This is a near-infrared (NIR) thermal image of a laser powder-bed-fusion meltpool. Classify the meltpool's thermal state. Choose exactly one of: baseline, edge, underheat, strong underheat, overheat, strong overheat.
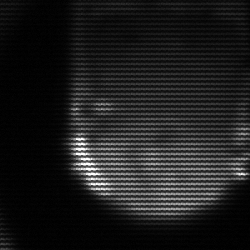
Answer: edge